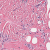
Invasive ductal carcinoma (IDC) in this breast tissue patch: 1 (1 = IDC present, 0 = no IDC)